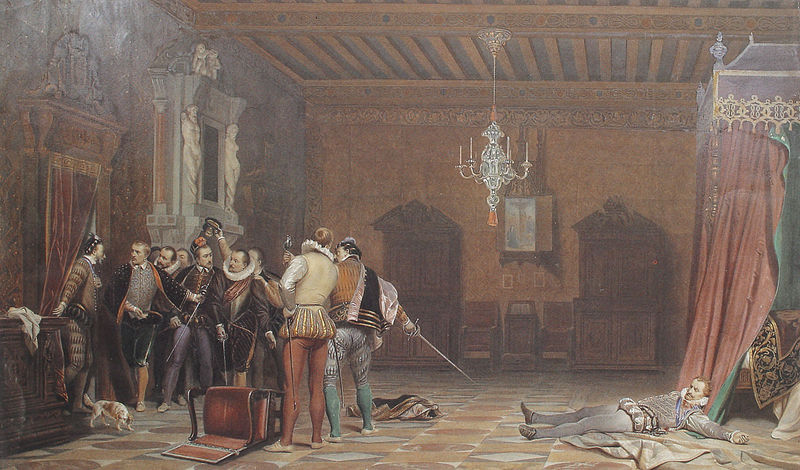
Titel: Mord des Grafen von Guise im Jahr 1834
Künstler: Victor Desclaux
Institution: Bordeaux, Musée Goupil
Schlagwörter: gemälde, menschen, männer, raum, stuhl, zimmer, haus, hund, mord, tod, toter, gruppenbildnis, innenraum, vorhang, interieur, sessel, renaissance, kamin, schrank, hosen, hof, saal, bett, kronleuchter, leuchter, fliesen, schwert, säbel, degen, wallenstein, dolch, historienmalerei, himmelbett, treue, stuhlt, räüs, süstung